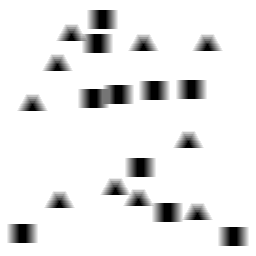
Squares: 10
Triangles: 10
Stars: 0
Total shapes: 20